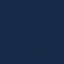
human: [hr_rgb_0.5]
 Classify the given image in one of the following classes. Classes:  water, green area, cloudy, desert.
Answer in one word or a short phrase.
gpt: water